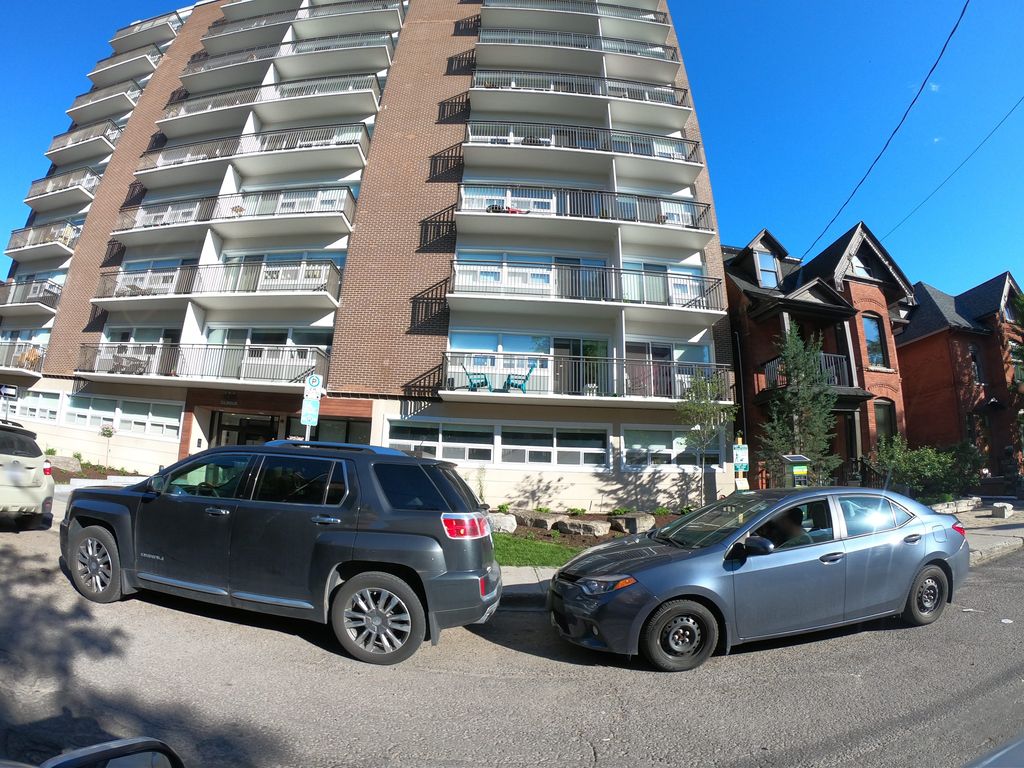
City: ottawa-gatineau